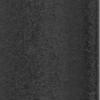
Label: dusty